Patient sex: F
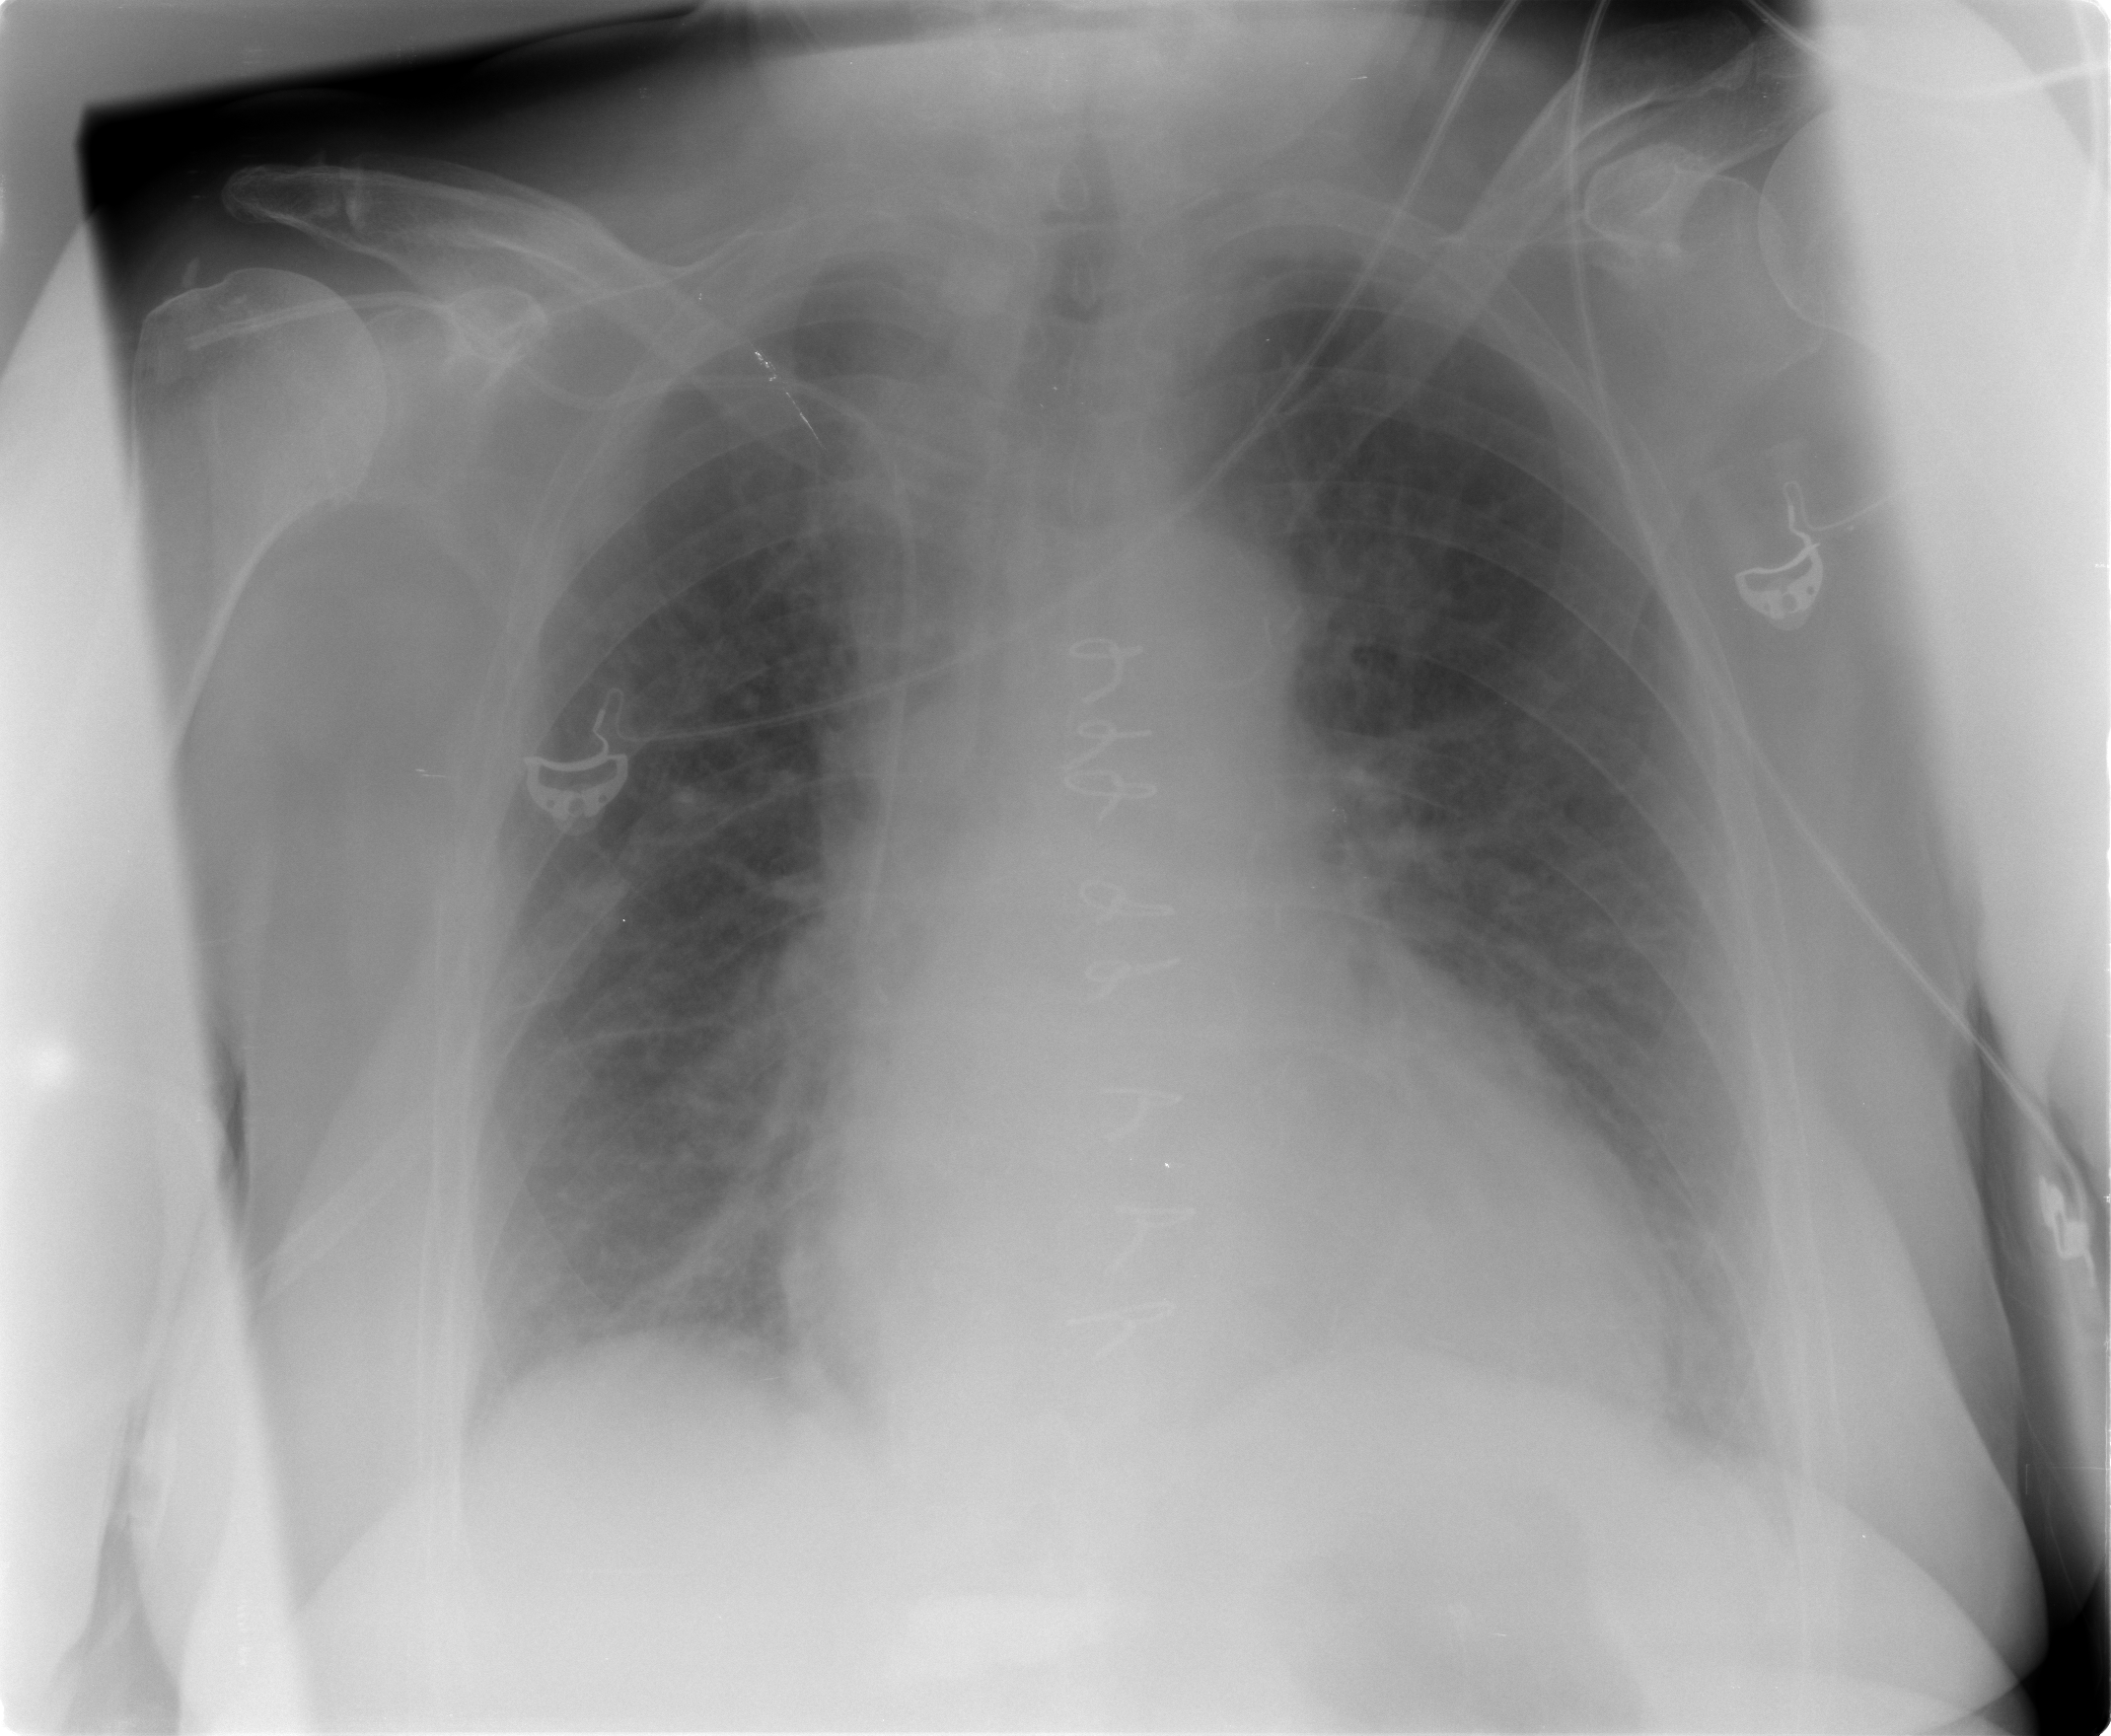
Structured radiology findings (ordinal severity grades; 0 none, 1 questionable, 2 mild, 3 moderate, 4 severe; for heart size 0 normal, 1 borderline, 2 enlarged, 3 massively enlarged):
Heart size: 2
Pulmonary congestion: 1
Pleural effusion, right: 0
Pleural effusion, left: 0
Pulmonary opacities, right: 0
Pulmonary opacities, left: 0
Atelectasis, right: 0
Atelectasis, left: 0